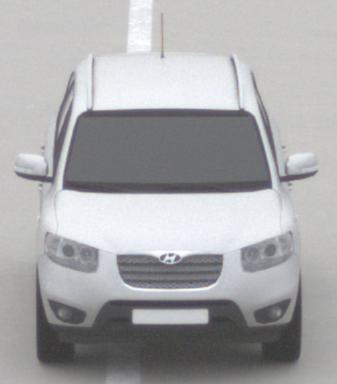
Make: Hyundai
Model: Santa Fe 2.4
Detailed model: Santa Fe (CM)
Model produced from: 2010/01
Model produced until: 2012/09
Doors: 5
Color: white
Road condition: dry road
Daytime: morning or afternoon
Contrast: low contrast